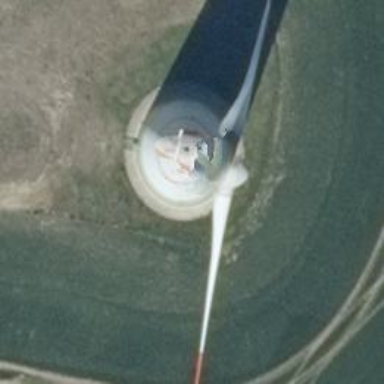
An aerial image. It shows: Wind generator powered by horizontal axis wind turbine.